七年级 · 算术
是 2021 年 7 月份的日历表，用形如

的框架框住日历表中的五个数，对于框架框住的五个数字之和, 小明的计算结果有 $45,55,60,75$, 小华说有结果是不正确的. 通过计算, 可知小明的计算结果中不正确的是 \$ \qquad \$ .

| 日 | 一 | 二 | 三 | 四 | 五 | 六 |
| :---: | :---: | :---: | :---: | :---: | :---: | :---: |
|  |  |  |  | 1 | 2 | 3 |
| 4 | 5 | 6 | 7 | 8 | 9 | 10 |
| 11 | 12 | 13 |  | 15 |  | 17 |
| 18 | 19 | 20 | 21 |  | 23 | 24 |
| 25 | 26 | 27 |  | 29 |  | 31 |
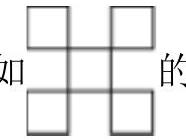
答案: 55
解析: 设框架框住的中间的数为 $x$, 则其他四个数分别为 $x-8, x-6, x+6, x+8$,

所以这五个数字之和为 $x-8+x-6+x+6+x+8+x=5 x$,

当计算结果是 45 时, 则 $5 x=45$, 解得 $x=9$, 符合题意;

当计算结果是 55 时, 则 $5 x=55$, 解得 $x=11$, 不符题意;

当计算结果是 60 时, 则 $5 x=60$, 解得 $x=12$, 符合题意;

当计算结果是 75 时, 则 $5 x=75$, 解得 $x=15$, 符合题意;

所以小明的计算结果中不正确的是 55 ,

故答案为: 55 .